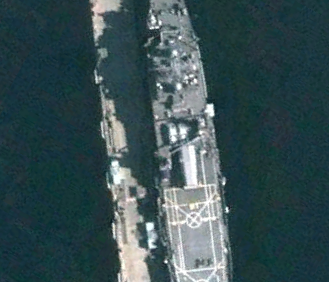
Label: combat